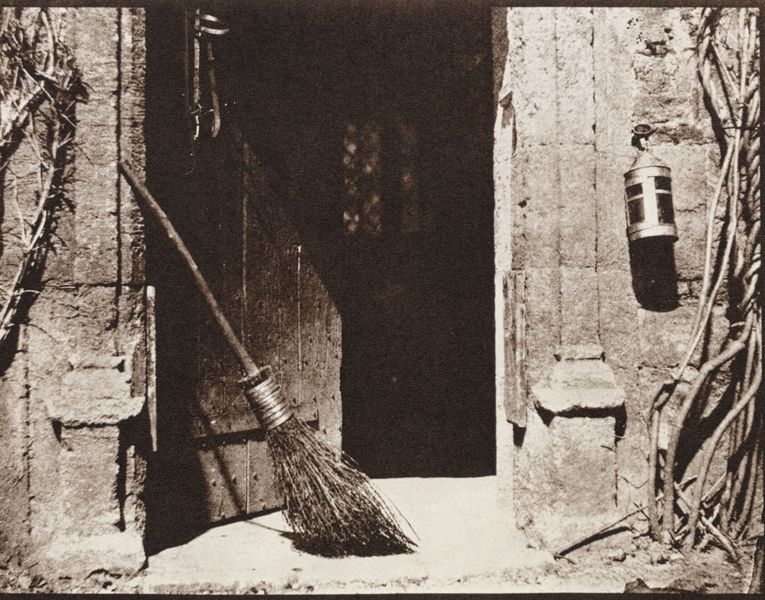
Titel: »Die offene Tür«, aus »Der Stift der Natur«
Künstler: William Henry Fox Talbot
Schlagwörter: dunkel, schatten, weiß, äste, fenster, glas, grau, hintergrund, holz, lampe, laterne, licht, schwarz, straße, stroh, tür, gebäude, haus, alt, wand, rahmen, sockel, stein, steine, bild, zweige, busch, sonne, pose, pflanze, pflanzen, schuppen, ranken, zaumzeug, sommer, fassade, reisig, mauer, herbst, sepia, detail, stufe, besen, besenstiel, nägel, gewächs, tor, foto, fotografie, photographie, stiel, eingang, haken, offen, kloster, scheiben, schwarz weiß, höhlen, ranke, photo, gemäuer, portal, dornen, stall, stachel, halfter, halbdunkel, gestrüpp, geöffnet, gebinde, draht, stiehl, aufnahme, steinhaus, schwelle, haustür, wachsen, holztür, steinwand, gestellt, kletterpflanzen, durchblich, riegel, ell, fegen, reisigbesen, kehren, strohbesen, kehrbesen, strauchbesen, se, 19.jahrhundert, reissig, anklopfer, halb offen, besen fotografie, beseb, sesed, tbasse